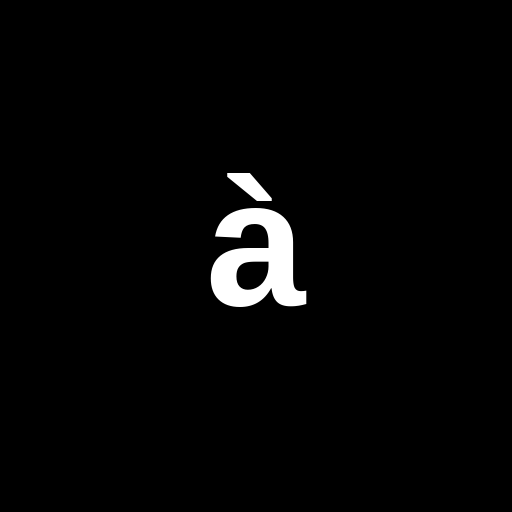
Character: à
Unicode: U+00E0 (LATIN SMALL LETTER A WITH GRAVE)